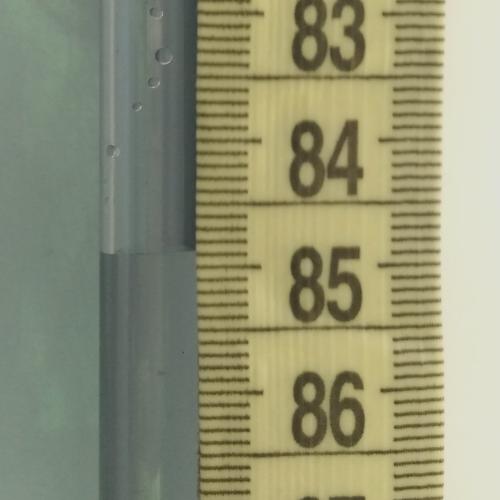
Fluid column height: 84.9 cm